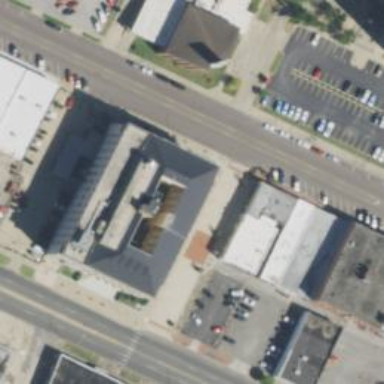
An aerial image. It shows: Courthouse.